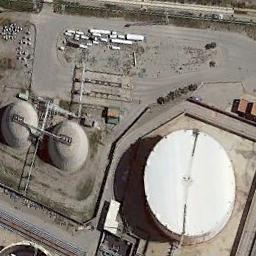
Label: storage tanks